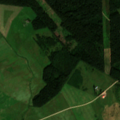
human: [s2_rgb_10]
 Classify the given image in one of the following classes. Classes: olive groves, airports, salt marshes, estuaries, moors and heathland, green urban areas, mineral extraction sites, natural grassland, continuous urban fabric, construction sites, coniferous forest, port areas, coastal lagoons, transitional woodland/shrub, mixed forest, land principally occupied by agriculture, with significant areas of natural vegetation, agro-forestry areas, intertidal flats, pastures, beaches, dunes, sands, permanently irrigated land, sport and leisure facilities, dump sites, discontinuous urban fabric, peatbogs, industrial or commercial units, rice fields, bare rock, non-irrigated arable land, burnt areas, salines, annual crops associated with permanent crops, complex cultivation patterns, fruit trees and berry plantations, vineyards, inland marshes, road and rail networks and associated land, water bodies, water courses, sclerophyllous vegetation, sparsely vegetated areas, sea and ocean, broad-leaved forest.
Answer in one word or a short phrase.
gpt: non-irrigated arable land, pastures, complex cultivation patterns, land principally occupied by agriculture, with significant areas of natural vegetation, coniferous forest, mixed forest